Interaction volume radius: 10 \u00c5
Interaction volume height: 30 \u00c5
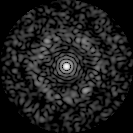
Disorder parameter: 0.7788